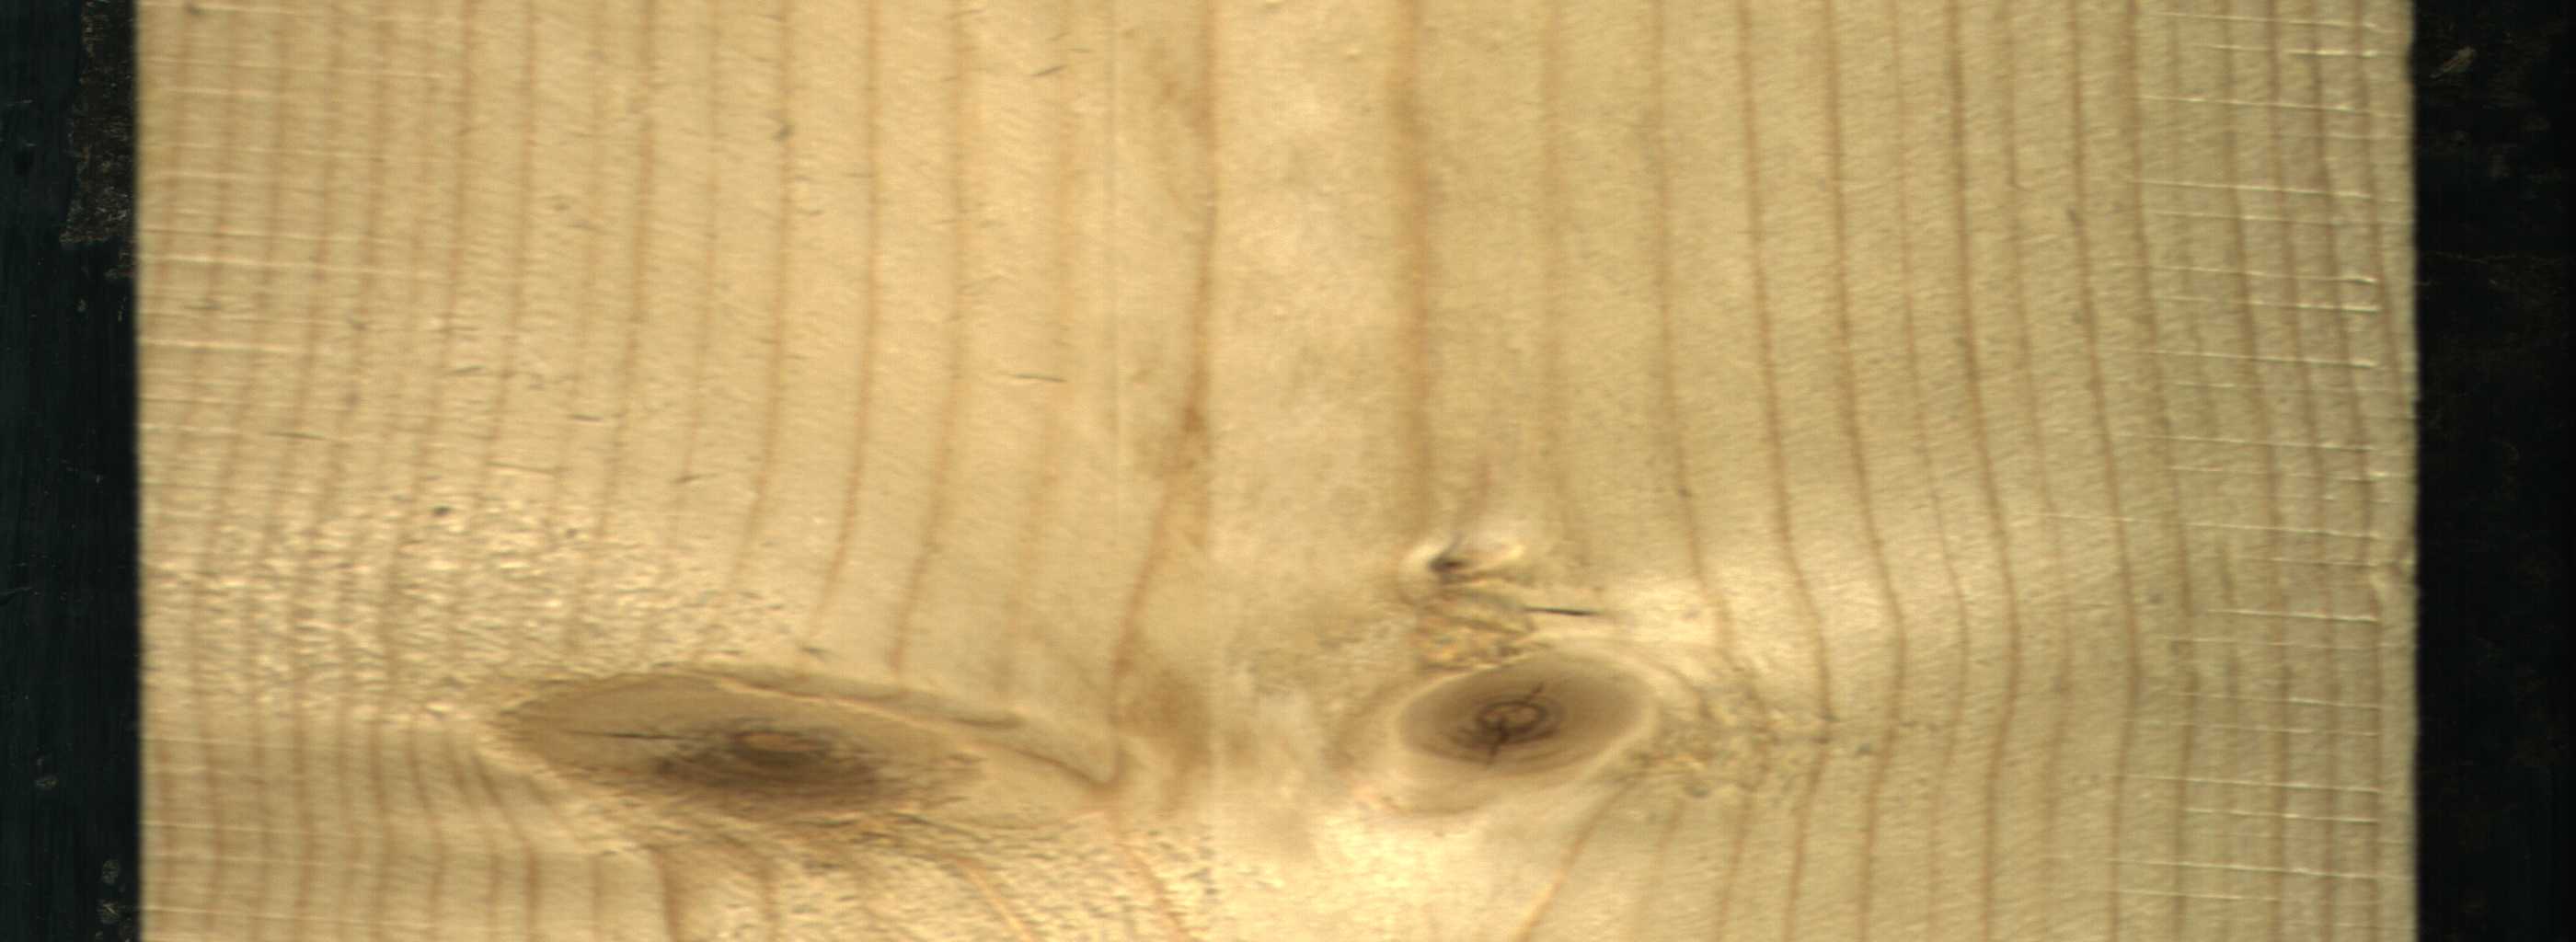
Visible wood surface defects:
Live_Knot
Live_Knot
Live_Knot